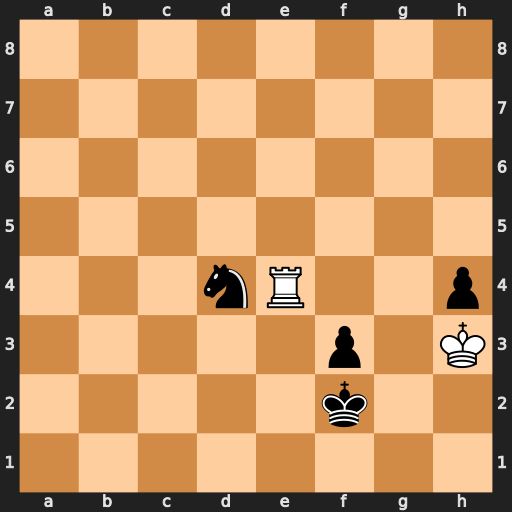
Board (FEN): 8/8/8/8/3nR2p/5p1K/5k2/8
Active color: w
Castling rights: -
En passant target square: -
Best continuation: Rxd4 Ke2 Re4+